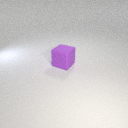
large purple rubber cube